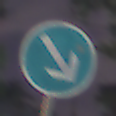
Verkehrszeichen: VorgeschriebeneVorbeifahrtRechts
Umgebung: Outdoor, Suburban
Tageszeit: Night
Wetter: PartlyCloudy
Licht: Artificial
Jahreszeit: NotSpecified
Kontrast: HighContrast